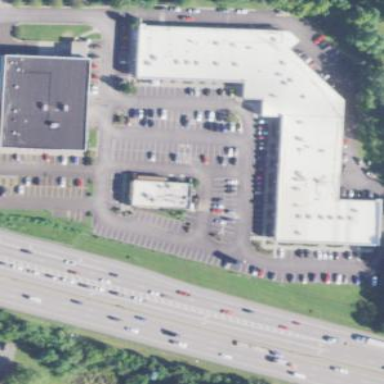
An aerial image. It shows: Commercial building.